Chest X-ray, AP view. Patient: 62 years old, sex F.
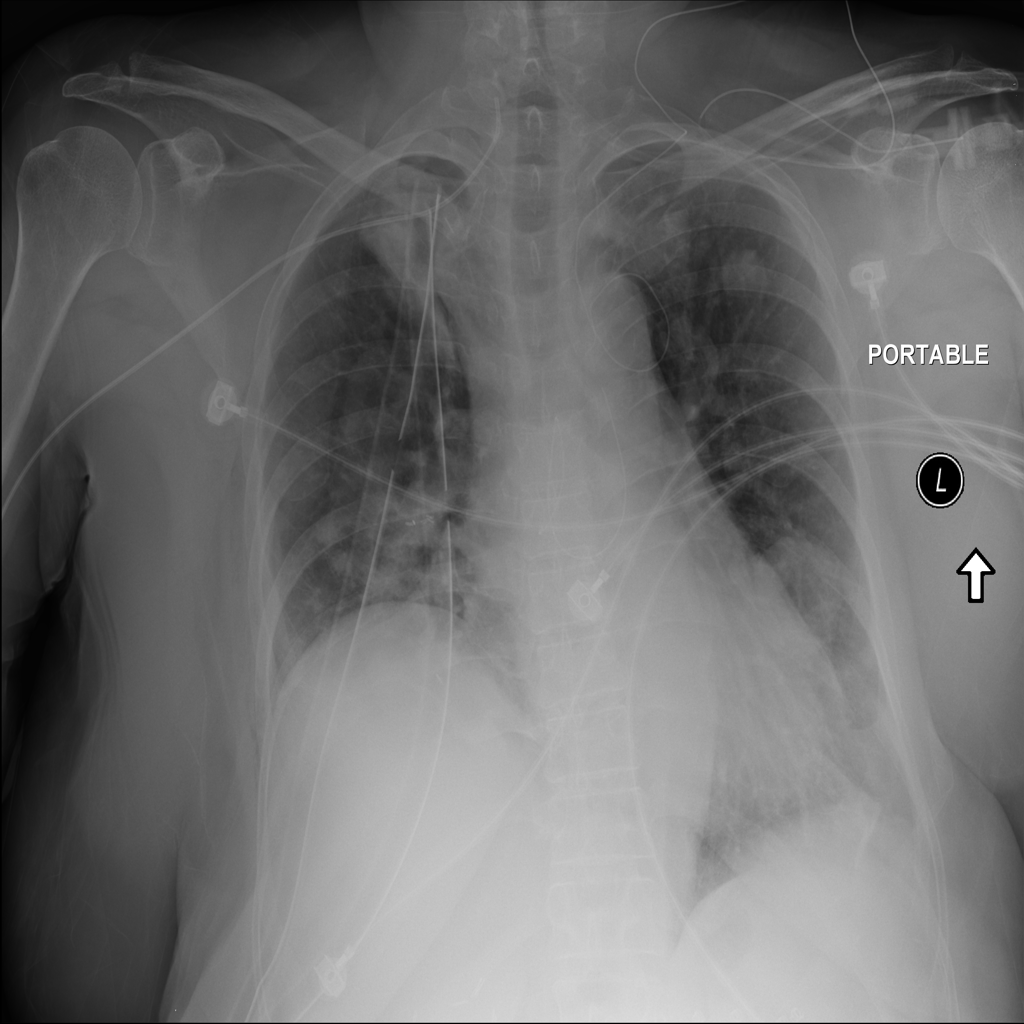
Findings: Mass